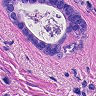
Metastatic tissue present: yes